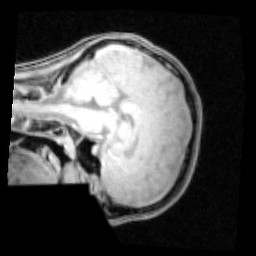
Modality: PDw
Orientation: sagittal
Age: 17
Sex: male
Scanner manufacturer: siemens
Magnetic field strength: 3 T
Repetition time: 0.25 s
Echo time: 0.00103 s